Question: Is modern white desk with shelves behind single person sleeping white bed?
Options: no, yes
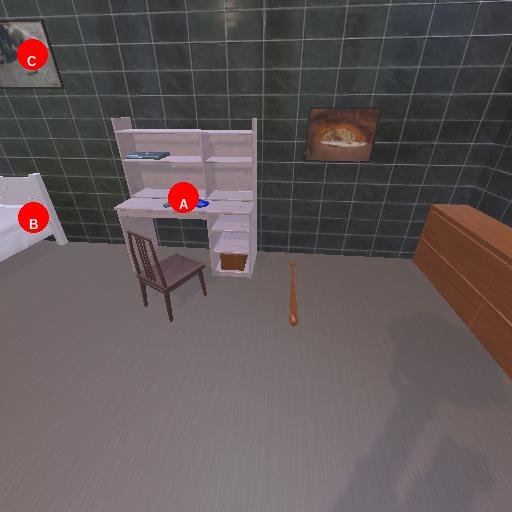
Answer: no